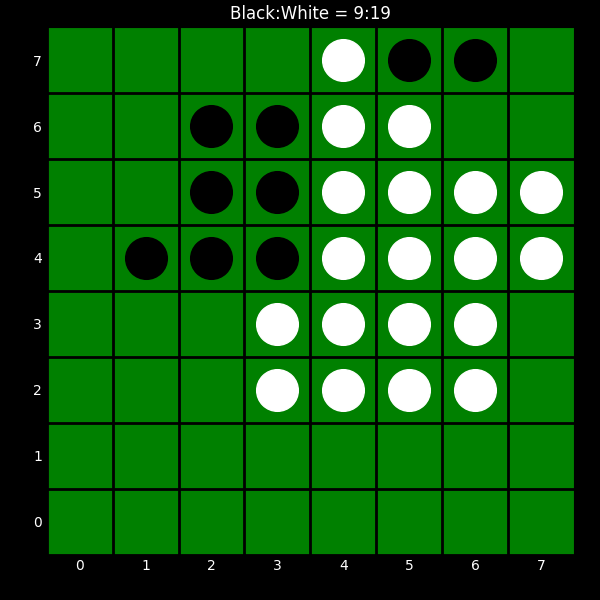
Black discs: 9
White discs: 19